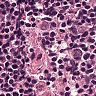
Metastatic tissue present: no